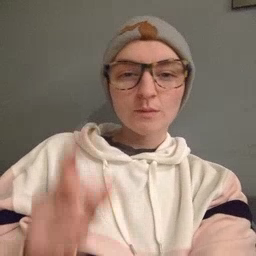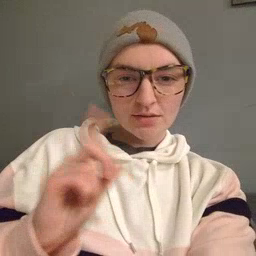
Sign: where